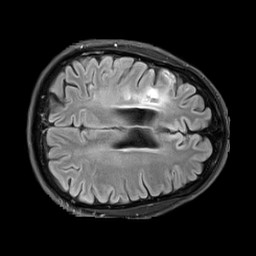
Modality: FLAIR
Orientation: axial
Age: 56
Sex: male
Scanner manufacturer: siemens
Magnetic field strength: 3 T
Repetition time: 9 s
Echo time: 0.098 s